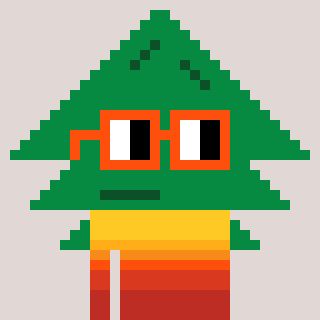
a pixel art character with square orange glasses, a fir-shaped head and a hotbrown-colored body on a warm background